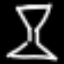
Label: hourglass